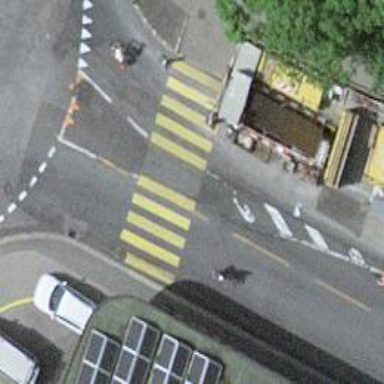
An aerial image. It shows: Uncontrolled road crossing with pedestrian island.